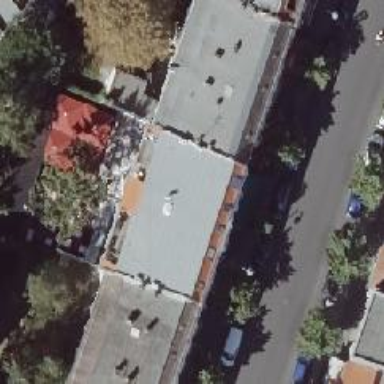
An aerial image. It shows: Saltbox shaped roof on apartment building.